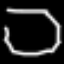
Label: octagon